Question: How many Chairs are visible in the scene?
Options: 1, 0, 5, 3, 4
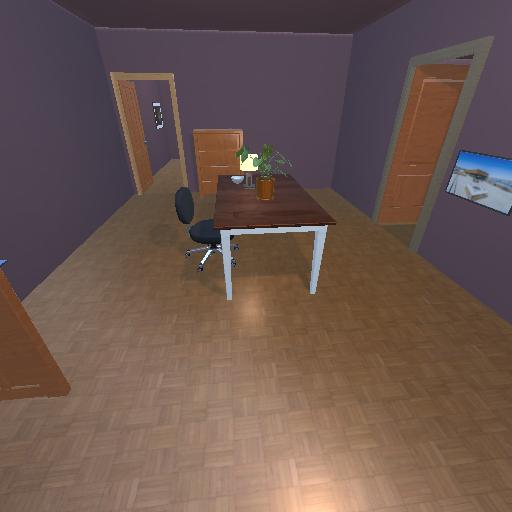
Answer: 1